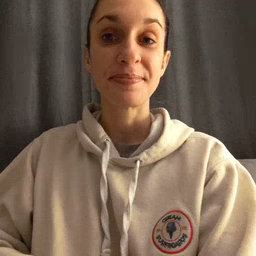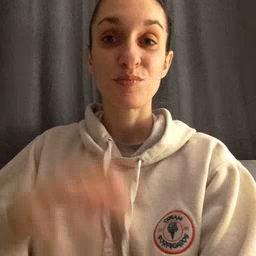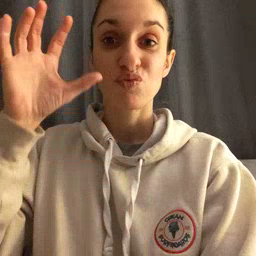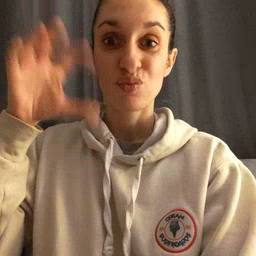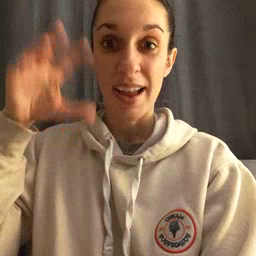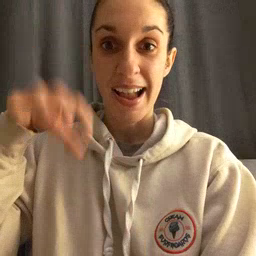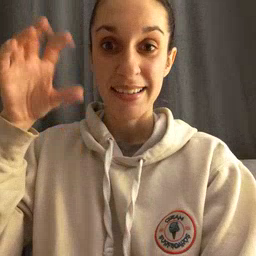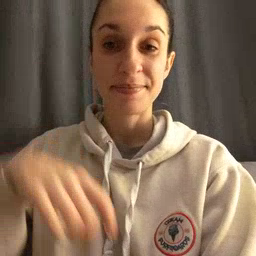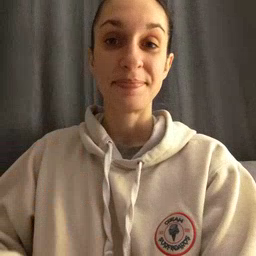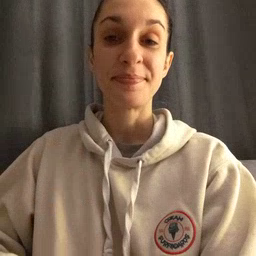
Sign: rain